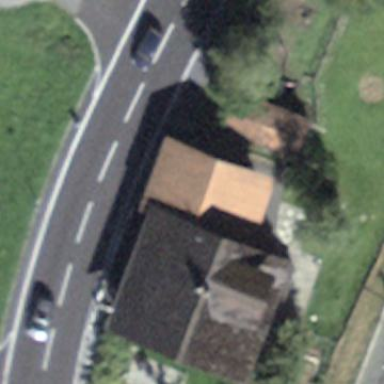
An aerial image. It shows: Residential building.